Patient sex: M
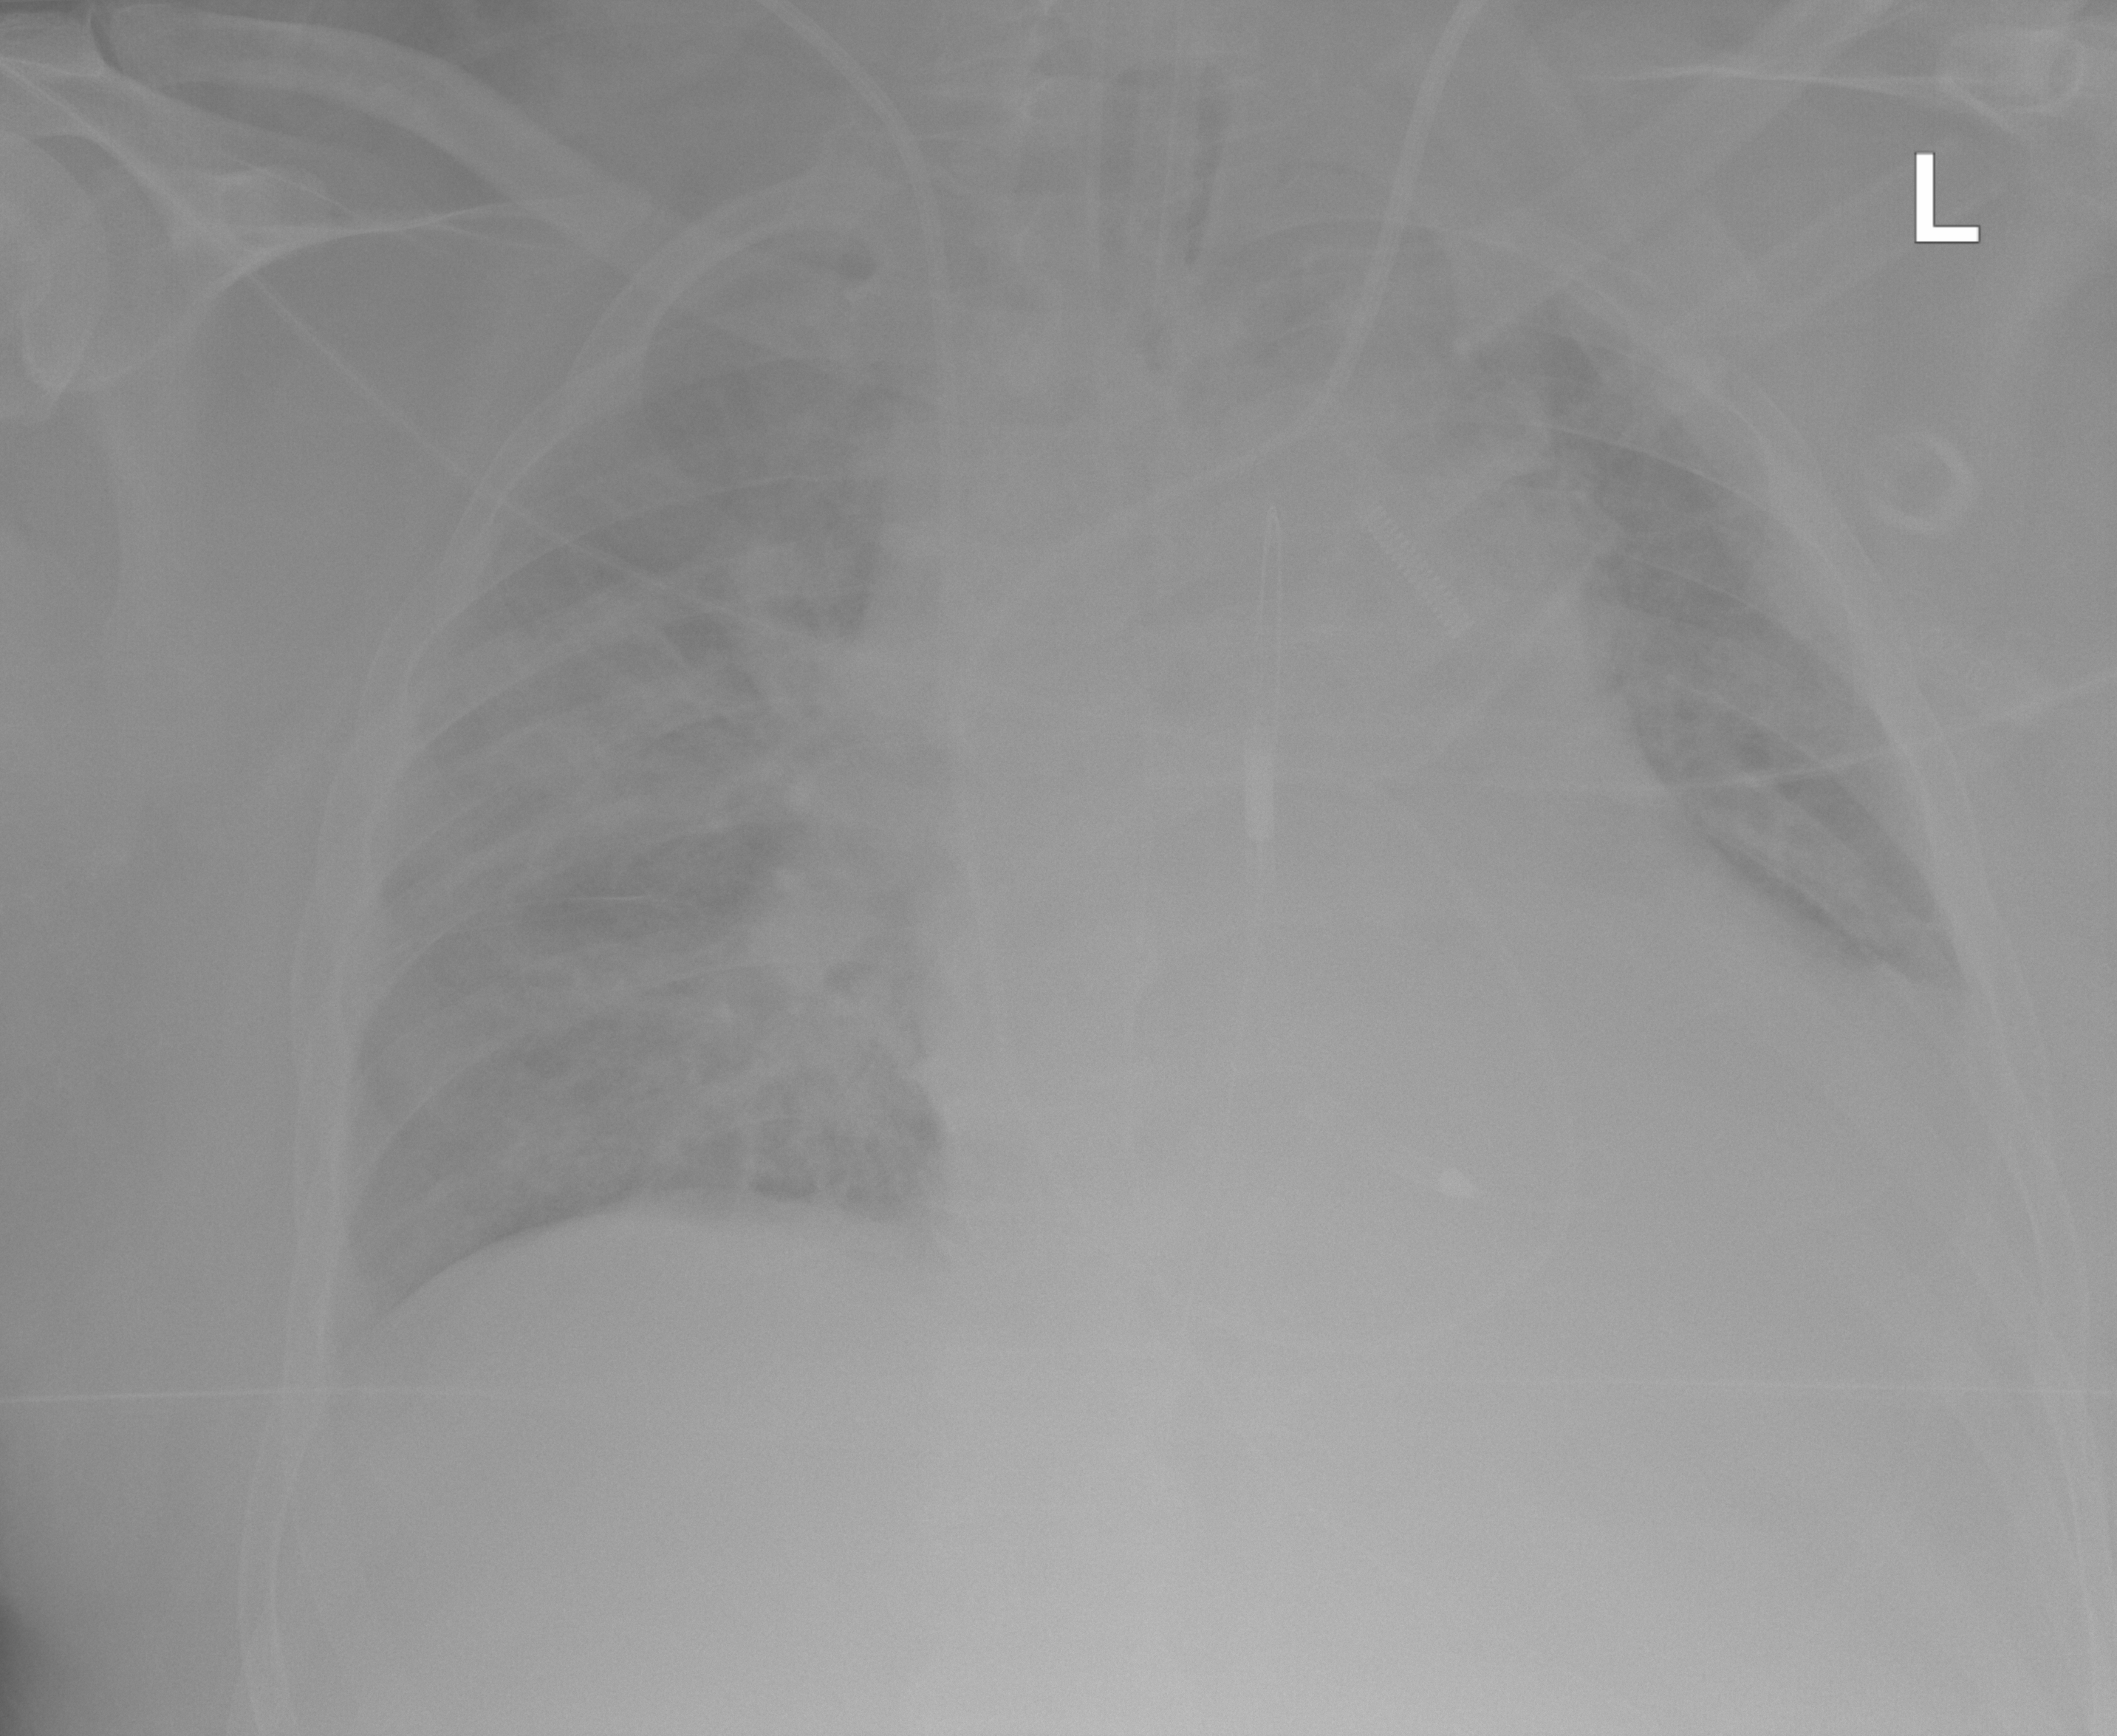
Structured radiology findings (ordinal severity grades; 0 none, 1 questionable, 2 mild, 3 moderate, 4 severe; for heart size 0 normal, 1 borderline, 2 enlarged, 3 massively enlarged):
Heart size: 3
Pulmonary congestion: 2
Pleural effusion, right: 0
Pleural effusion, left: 1
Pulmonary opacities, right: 2
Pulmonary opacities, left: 2
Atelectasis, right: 0
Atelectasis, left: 0